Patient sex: F
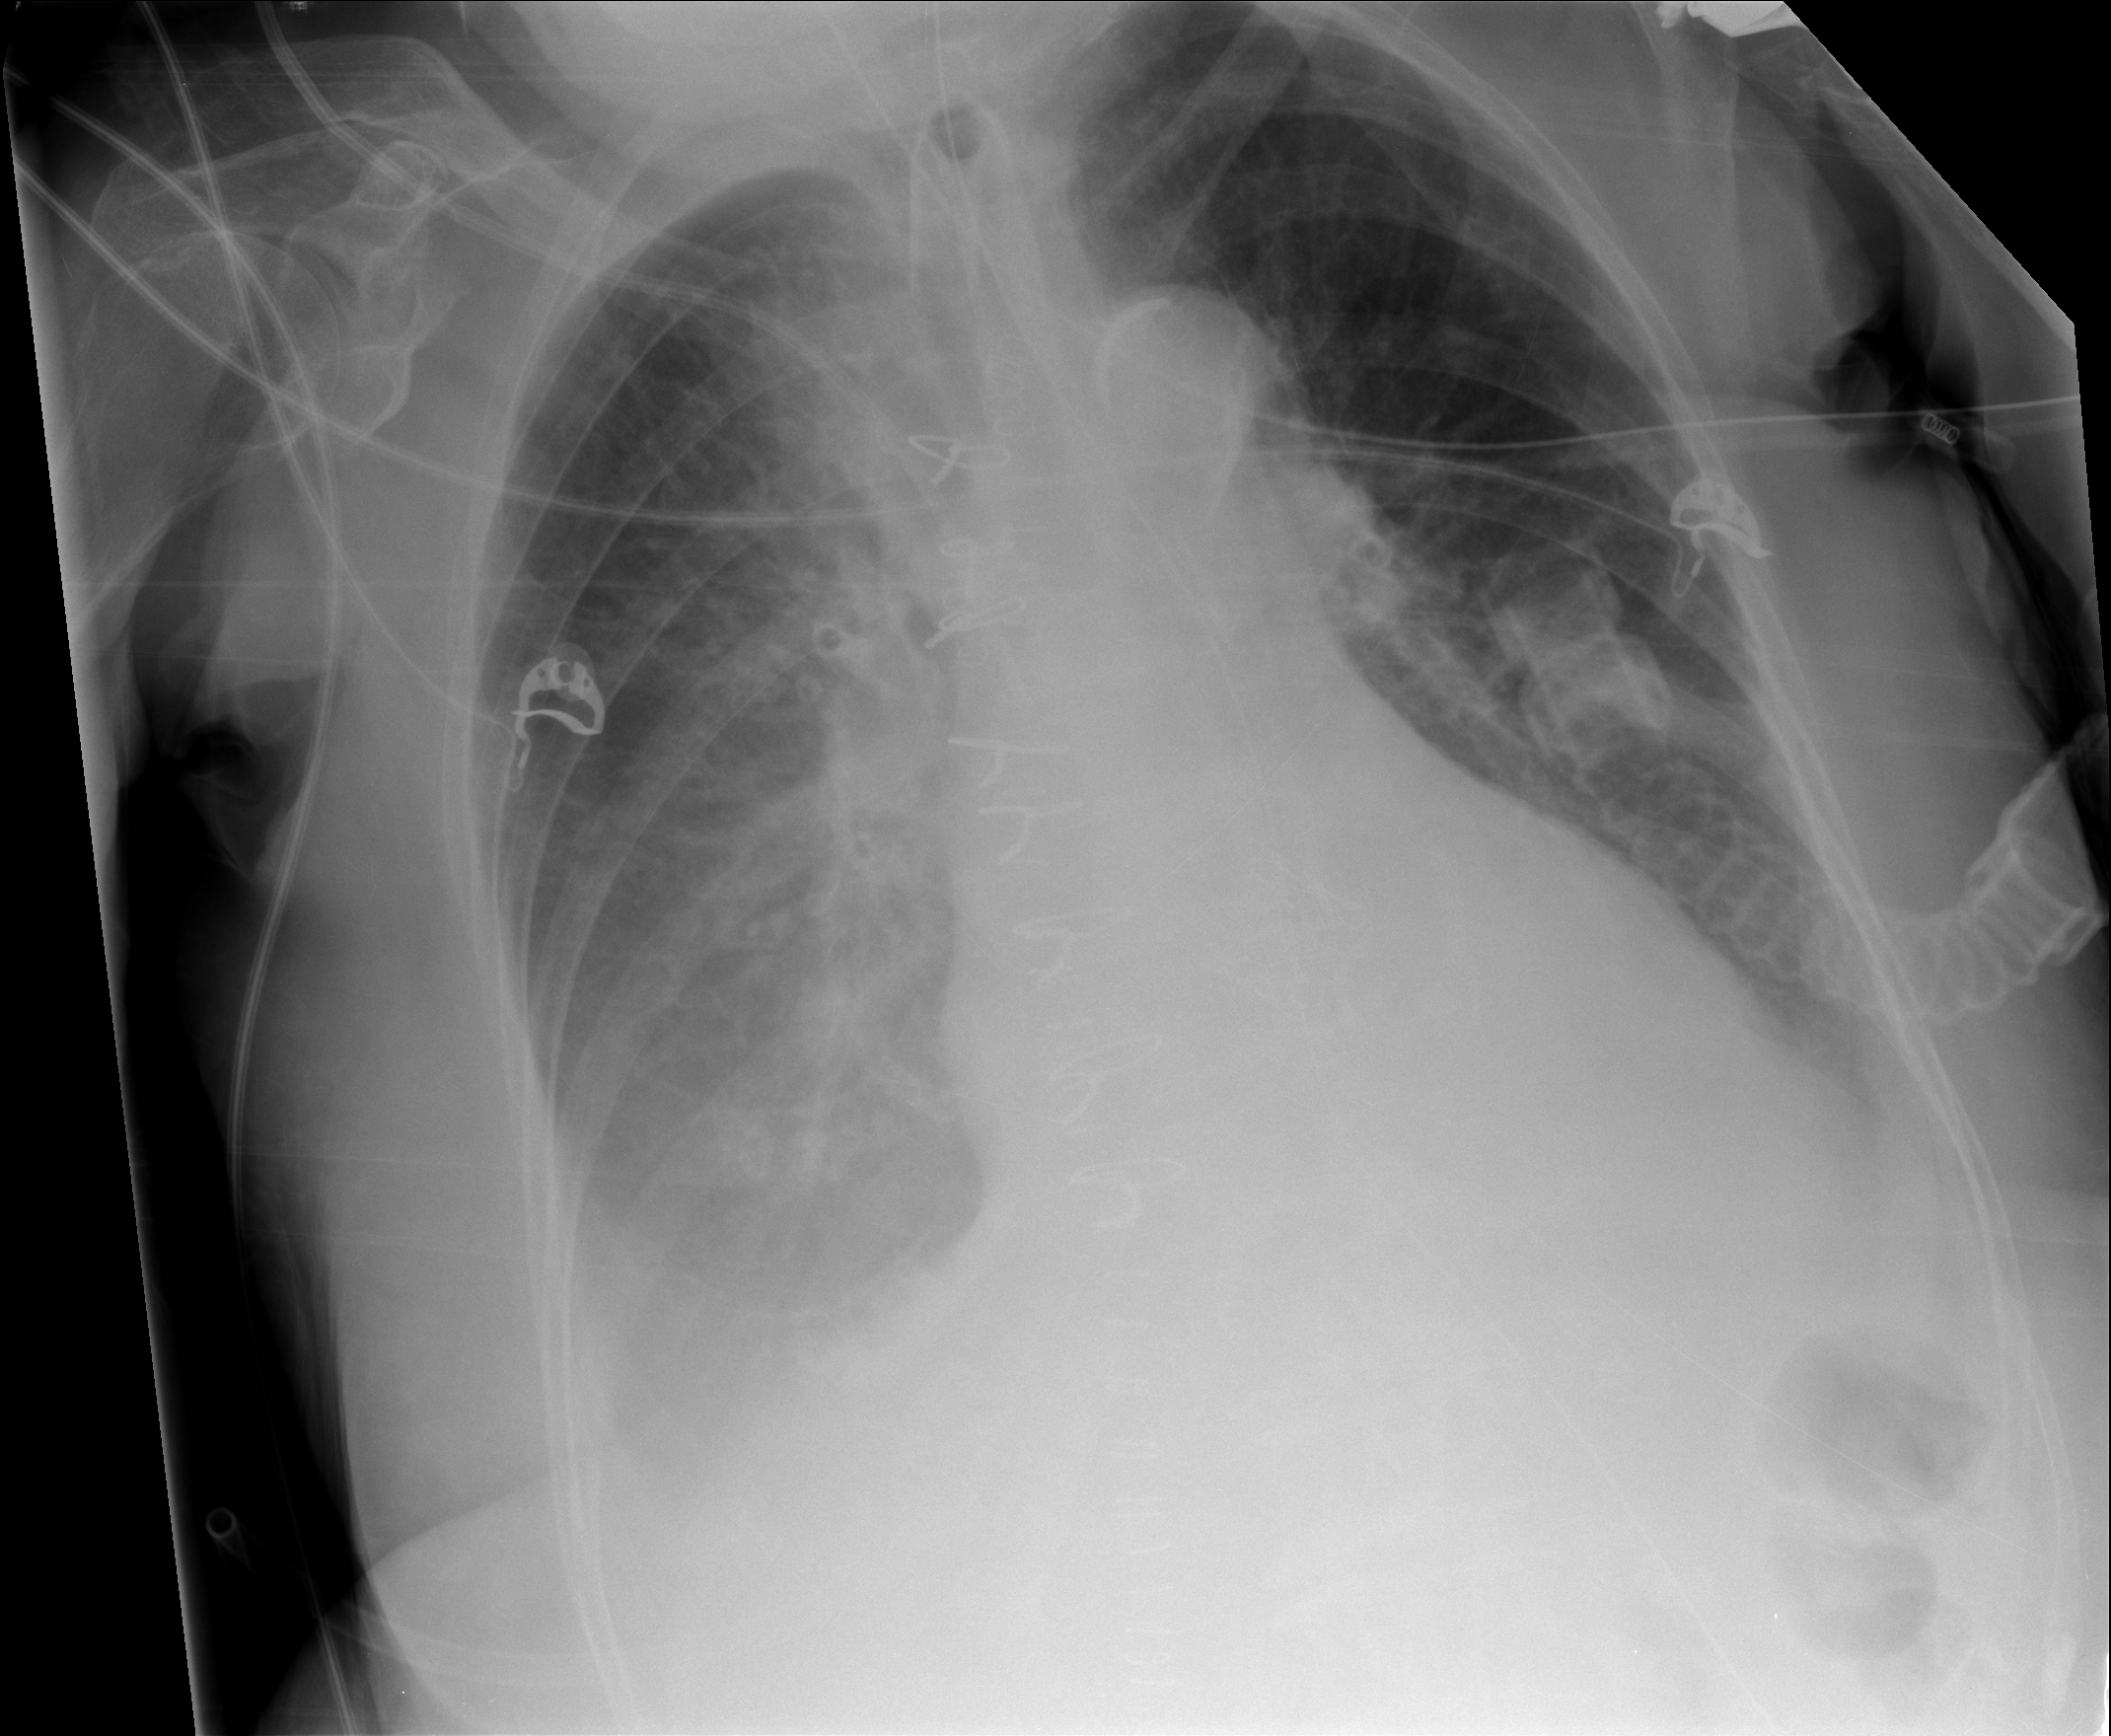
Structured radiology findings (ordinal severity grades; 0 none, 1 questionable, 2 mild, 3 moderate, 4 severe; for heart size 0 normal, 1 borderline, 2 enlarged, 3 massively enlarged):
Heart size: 2
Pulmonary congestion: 0
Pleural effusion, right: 3
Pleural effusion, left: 2
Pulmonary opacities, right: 3
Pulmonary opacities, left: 0
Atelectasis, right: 2
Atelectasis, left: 2